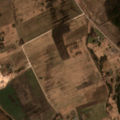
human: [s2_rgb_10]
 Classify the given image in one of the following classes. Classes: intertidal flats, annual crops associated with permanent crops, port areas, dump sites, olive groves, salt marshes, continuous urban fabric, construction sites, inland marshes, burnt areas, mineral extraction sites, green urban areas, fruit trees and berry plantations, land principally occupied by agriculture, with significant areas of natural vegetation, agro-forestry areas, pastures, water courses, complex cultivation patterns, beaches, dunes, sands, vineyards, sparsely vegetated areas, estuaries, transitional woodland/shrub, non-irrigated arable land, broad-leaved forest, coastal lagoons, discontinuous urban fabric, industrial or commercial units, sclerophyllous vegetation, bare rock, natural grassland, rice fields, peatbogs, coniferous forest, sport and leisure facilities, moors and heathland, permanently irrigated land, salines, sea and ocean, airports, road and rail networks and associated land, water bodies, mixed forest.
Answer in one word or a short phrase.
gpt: non-irrigated arable land, complex cultivation patterns, land principally occupied by agriculture, with significant areas of natural vegetation, coniferous forest